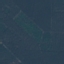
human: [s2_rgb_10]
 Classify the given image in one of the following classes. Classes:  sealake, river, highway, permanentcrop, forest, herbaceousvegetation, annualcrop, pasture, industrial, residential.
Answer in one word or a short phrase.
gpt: Forest